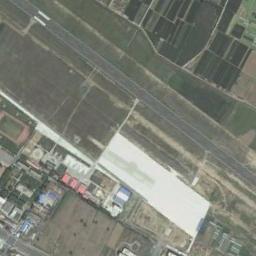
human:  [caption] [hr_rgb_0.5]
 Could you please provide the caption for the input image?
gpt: An airport with some parallel runways and an open area on the farmland and some buildings beside .

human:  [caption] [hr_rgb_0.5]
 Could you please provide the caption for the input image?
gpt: This airport has only one runway, And here is a row of planes parked in the open space .

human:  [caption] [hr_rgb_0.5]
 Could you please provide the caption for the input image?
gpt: Many buildings and the farmland are on the two side of an airport .

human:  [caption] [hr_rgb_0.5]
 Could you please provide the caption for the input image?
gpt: A complex airport with many runways and buildings is surrounded by a residential area and green farmland .

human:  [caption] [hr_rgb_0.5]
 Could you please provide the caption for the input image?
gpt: The runway of the airport is surrounded by grass .